Interaction volume radius: 5 \u00c5
Interaction volume height: 20 \u00c5
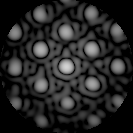
Disorder parameter: 0.14